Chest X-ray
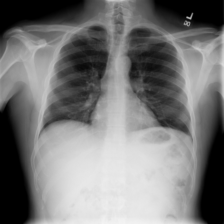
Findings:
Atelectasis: negative
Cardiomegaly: negative
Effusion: negative
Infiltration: positive
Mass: negative
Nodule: negative
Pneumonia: negative
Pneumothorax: negative
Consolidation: negative
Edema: negative
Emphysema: negative
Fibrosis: negative
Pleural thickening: negative
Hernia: negative